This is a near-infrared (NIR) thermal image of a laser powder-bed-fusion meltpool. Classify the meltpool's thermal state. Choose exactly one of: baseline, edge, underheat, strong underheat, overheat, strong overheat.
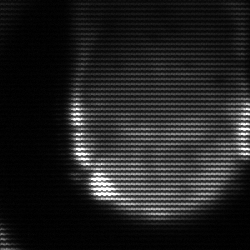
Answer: edge